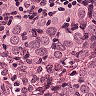
Metastatic tissue present: yes